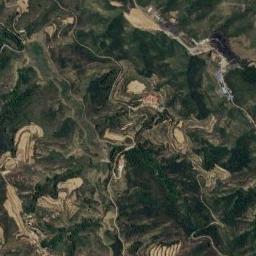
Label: mountain